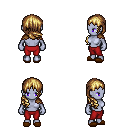
a pixel art fantasy rpg character, female body template, dark elf, purple skin, leather shoulder armor, red pants, blonde right-swept hairstyle, brown slippers, four views (front, back, left, right), 2x2 character sprite sheet, small pixel art, hard edges, no anti-aliasing